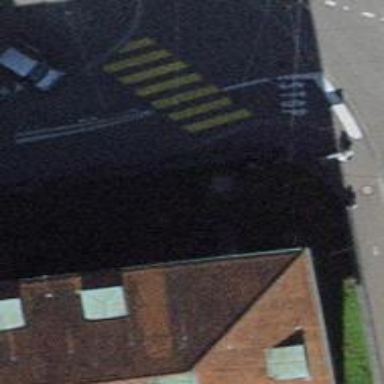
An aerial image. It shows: Kerb serving as barrier.